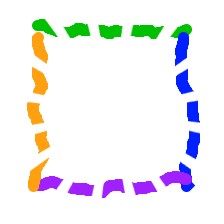
Shape: square